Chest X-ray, PA view. Patient: 51 years old, sex M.
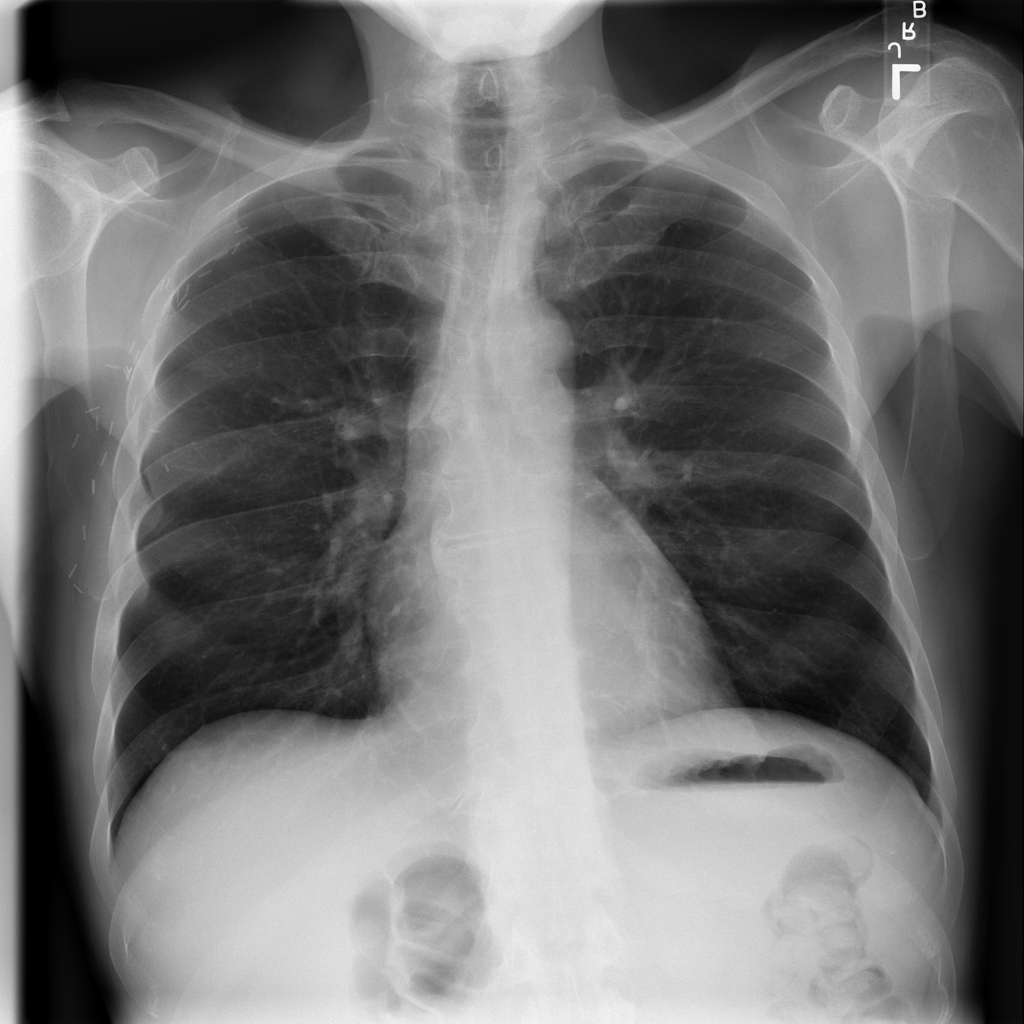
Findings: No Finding